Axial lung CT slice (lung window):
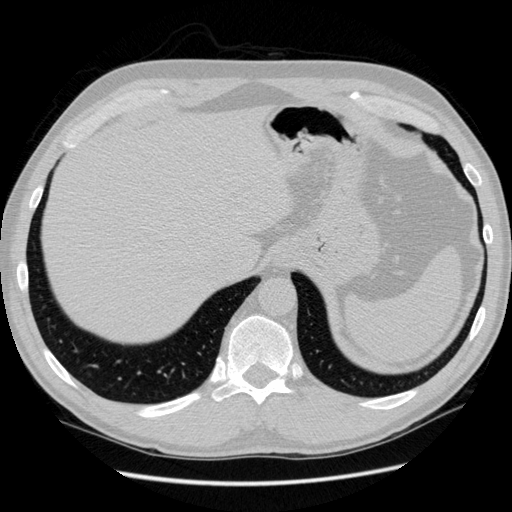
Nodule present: no